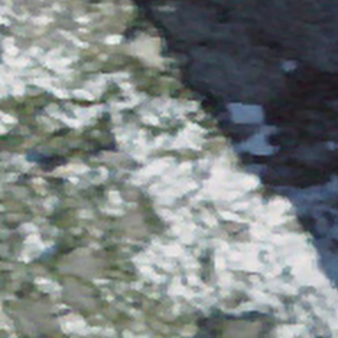
Label: other